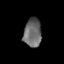
Tissue: prostate
Cell type: Endothelial cells
Senescence score: 0.6936
Nuclear area (px): 499
Mean DAPI intensity: 105.325